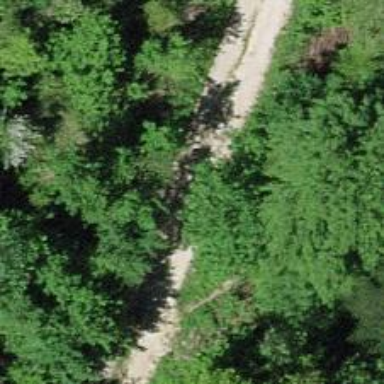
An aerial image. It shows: Gravel track with Grade 3 quality.